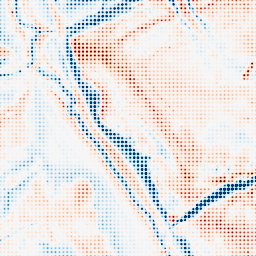
Category: trend_removal
Decomposition family: local_polynomial
Decomposition parameters: window_size: 31
degree: 2
Upsampling method: sinc_hamming
Upsampling parameters: scale: 8
kernel_size: 4
Upsampling scale: 8